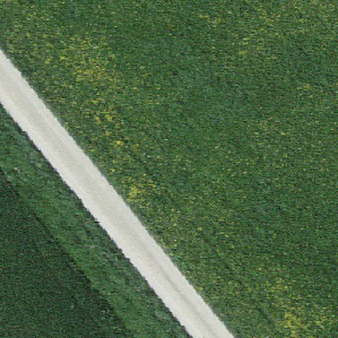
Label: other